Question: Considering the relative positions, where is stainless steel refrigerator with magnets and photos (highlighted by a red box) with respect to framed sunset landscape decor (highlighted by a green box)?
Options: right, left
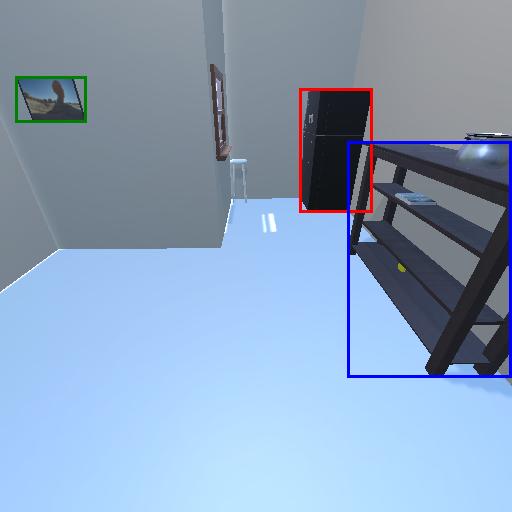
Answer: right